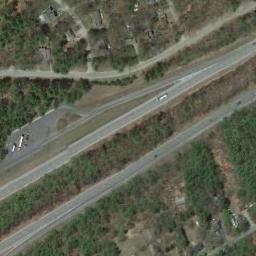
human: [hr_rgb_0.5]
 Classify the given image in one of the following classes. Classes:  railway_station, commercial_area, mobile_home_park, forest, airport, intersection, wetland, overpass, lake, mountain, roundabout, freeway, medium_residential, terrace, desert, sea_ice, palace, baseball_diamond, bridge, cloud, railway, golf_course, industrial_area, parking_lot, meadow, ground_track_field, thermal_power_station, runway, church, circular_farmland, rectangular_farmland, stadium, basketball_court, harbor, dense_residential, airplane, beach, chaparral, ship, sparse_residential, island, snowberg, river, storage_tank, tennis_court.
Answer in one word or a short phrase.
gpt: freeway